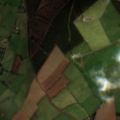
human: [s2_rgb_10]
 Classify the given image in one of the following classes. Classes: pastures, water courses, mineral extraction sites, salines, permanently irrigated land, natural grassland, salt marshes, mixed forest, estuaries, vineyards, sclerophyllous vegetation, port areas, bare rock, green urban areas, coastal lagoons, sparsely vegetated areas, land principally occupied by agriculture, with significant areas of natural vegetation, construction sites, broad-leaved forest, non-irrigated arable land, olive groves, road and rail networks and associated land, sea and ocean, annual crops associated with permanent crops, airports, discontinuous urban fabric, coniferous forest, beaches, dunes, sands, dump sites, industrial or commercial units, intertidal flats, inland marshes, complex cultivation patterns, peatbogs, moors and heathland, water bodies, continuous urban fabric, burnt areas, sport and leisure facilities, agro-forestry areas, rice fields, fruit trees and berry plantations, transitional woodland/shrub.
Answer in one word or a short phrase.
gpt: non-irrigated arable land, pastures, coniferous forest, transitional woodland/shrub